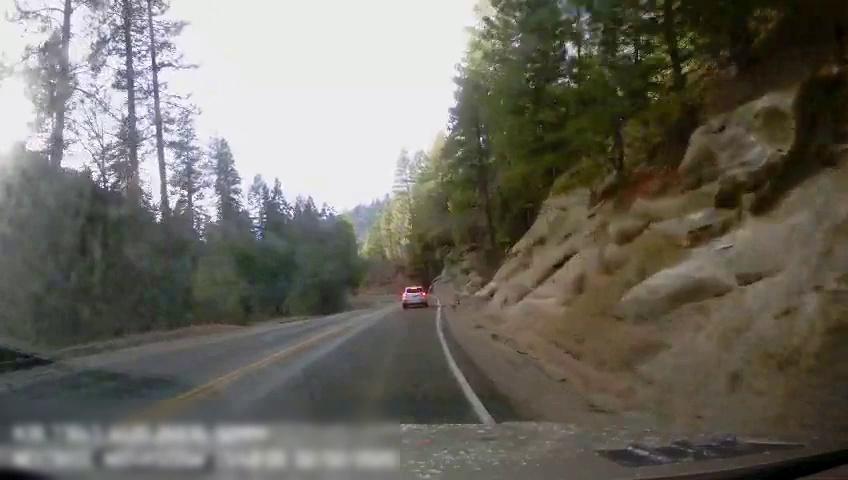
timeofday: Day
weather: Sunny
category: Drivable Space
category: Vehicles | Car
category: Lanes | Current Lane
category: Lanes | Current Lane
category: Lanes | Current Lane